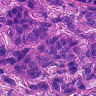
Metastatic tissue present: yes